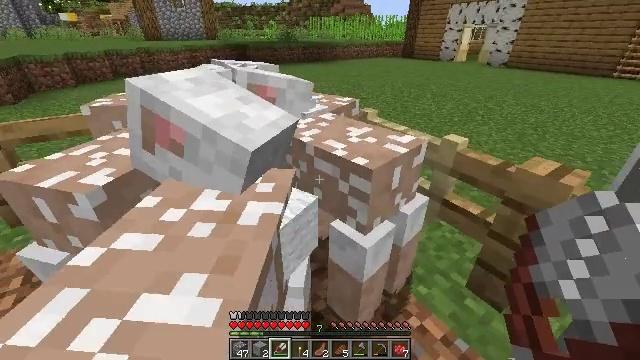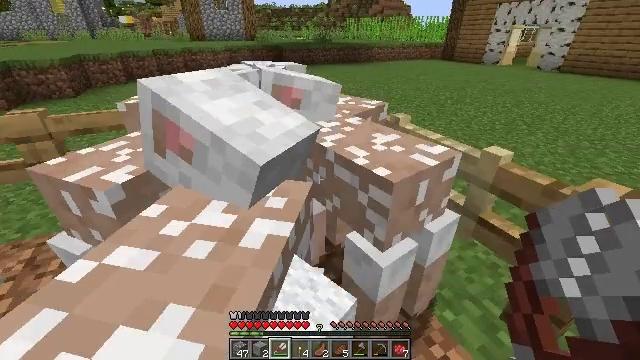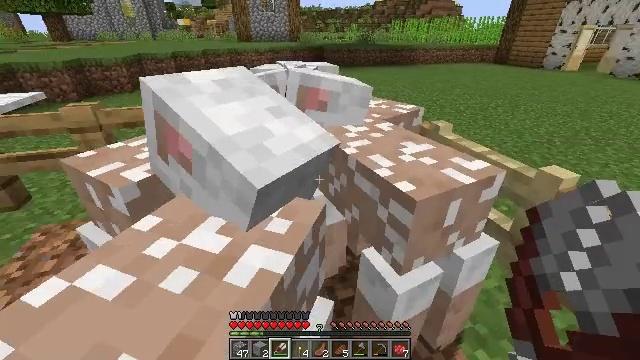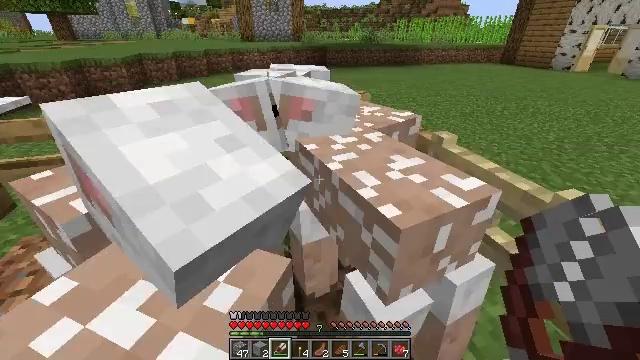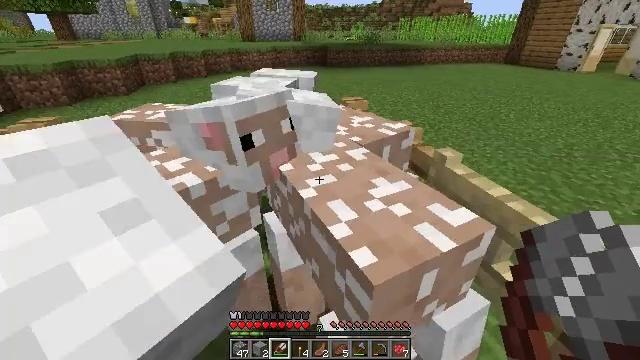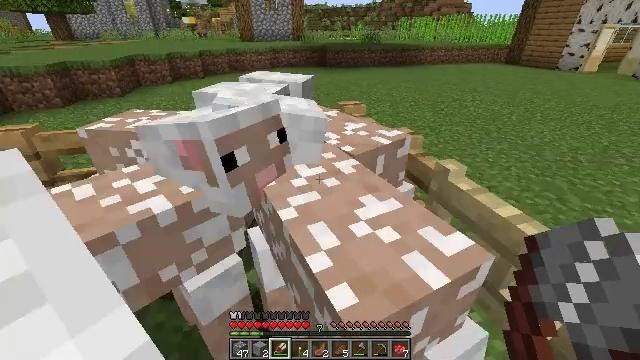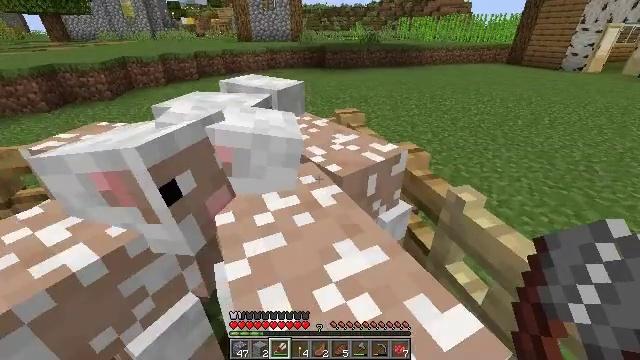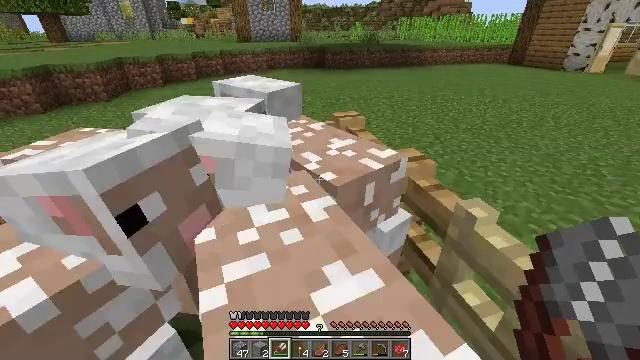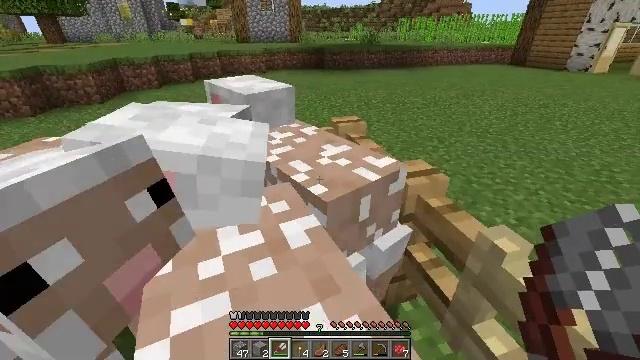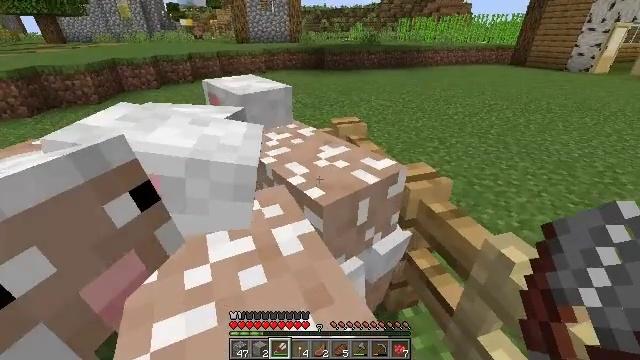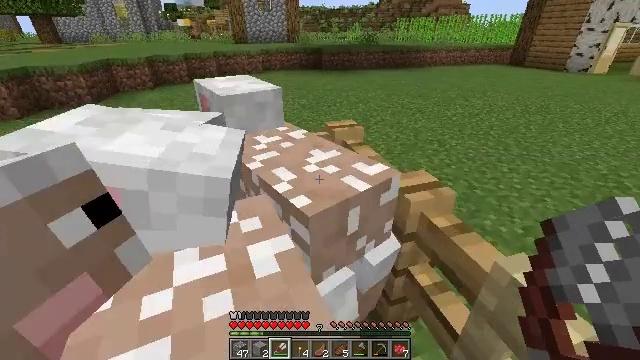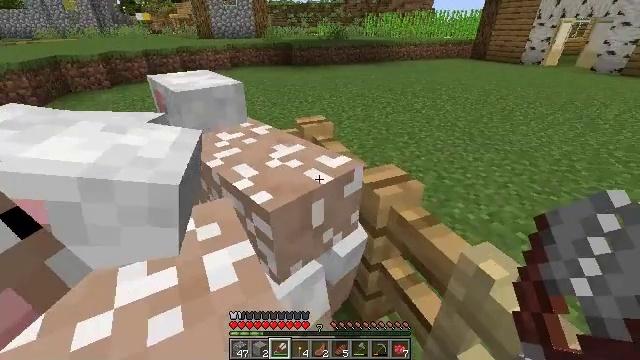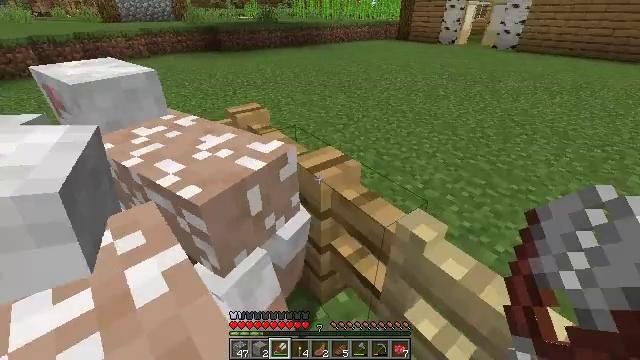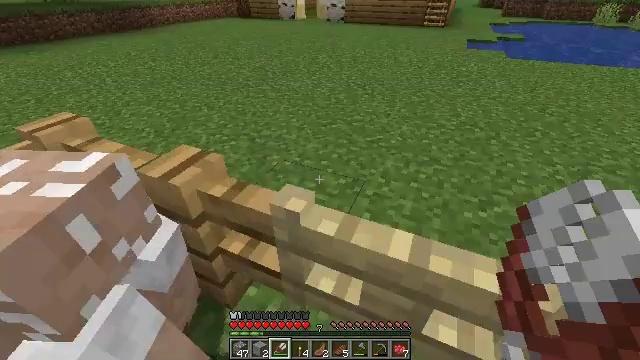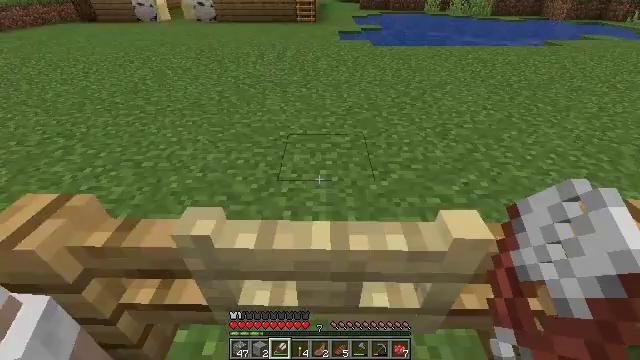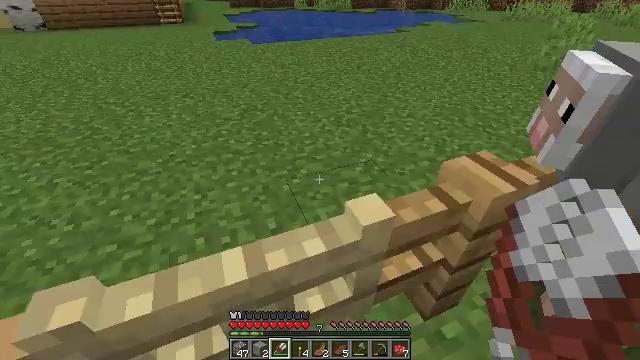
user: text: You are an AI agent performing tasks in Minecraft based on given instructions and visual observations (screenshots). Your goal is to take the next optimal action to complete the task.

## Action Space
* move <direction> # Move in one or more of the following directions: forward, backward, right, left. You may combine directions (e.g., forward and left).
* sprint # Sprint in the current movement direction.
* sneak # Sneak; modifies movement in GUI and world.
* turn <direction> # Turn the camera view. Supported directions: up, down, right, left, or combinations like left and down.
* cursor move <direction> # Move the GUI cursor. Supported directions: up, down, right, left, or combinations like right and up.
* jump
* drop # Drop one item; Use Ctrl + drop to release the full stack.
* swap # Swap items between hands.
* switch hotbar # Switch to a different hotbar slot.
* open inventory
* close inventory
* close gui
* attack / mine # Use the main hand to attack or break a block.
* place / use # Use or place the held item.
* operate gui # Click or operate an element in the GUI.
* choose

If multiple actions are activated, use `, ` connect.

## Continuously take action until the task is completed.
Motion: motion action
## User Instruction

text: Craft an iron door by using iron ingots in the crafting table.
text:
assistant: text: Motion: move forward, turn left
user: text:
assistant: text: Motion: move forward, turn left
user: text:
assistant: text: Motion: move forward
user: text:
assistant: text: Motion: move forward
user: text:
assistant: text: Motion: move forward
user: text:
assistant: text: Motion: move forward
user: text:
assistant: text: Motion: move forward
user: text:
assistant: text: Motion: move forward
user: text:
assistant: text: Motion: move forward
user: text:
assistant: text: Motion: no_op
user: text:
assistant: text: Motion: turn right
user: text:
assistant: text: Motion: turn right and down
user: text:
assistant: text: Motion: turn right and down
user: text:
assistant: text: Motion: turn right
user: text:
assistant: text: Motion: turn right
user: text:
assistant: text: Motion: turn right
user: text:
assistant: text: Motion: turn right
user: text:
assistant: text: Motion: turn right
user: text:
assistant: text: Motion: turn right and up
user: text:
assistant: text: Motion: turn right and up
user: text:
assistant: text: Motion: move forward, turn right and up
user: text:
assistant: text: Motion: move forward, turn right and up
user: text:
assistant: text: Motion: move forward, turn right and up
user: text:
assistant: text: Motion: move forward, turn right and up
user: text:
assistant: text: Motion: move forward, turn right
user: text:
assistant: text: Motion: turn right and down
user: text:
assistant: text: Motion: turn right and down
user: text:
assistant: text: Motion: turn right and down
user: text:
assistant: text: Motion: turn right and down
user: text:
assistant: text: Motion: no_op